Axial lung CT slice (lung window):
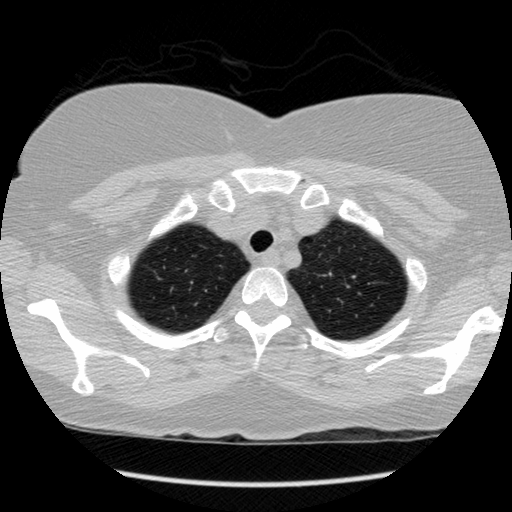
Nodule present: no